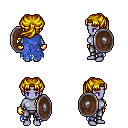
a pixel art fantasy rpg character, female body template, dark elf, purple skin, blue tattered cape, metal pants, blonde princess hairstyle, gold gloves, shield, four views (front, back, left, right), 2x2 character sprite sheet, small pixel art, hard edges, no anti-aliasing